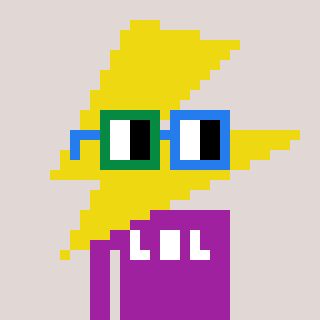
a pixel art character with square green and blue glasses, a lightning bolt-shaped head and a magenta-colored body on a warm background